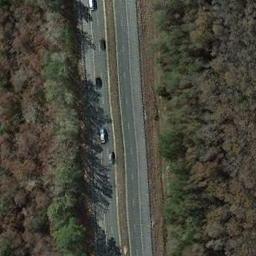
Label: freeway